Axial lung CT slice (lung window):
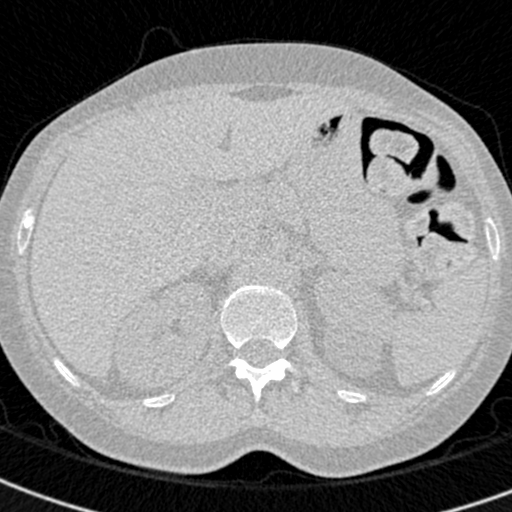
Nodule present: no